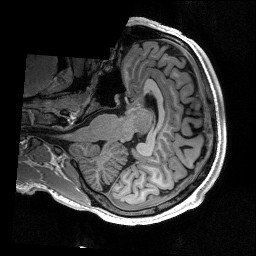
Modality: T1w
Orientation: axial
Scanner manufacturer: siemens
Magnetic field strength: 3 T
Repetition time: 2.53 s
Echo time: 0.00267 s